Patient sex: M
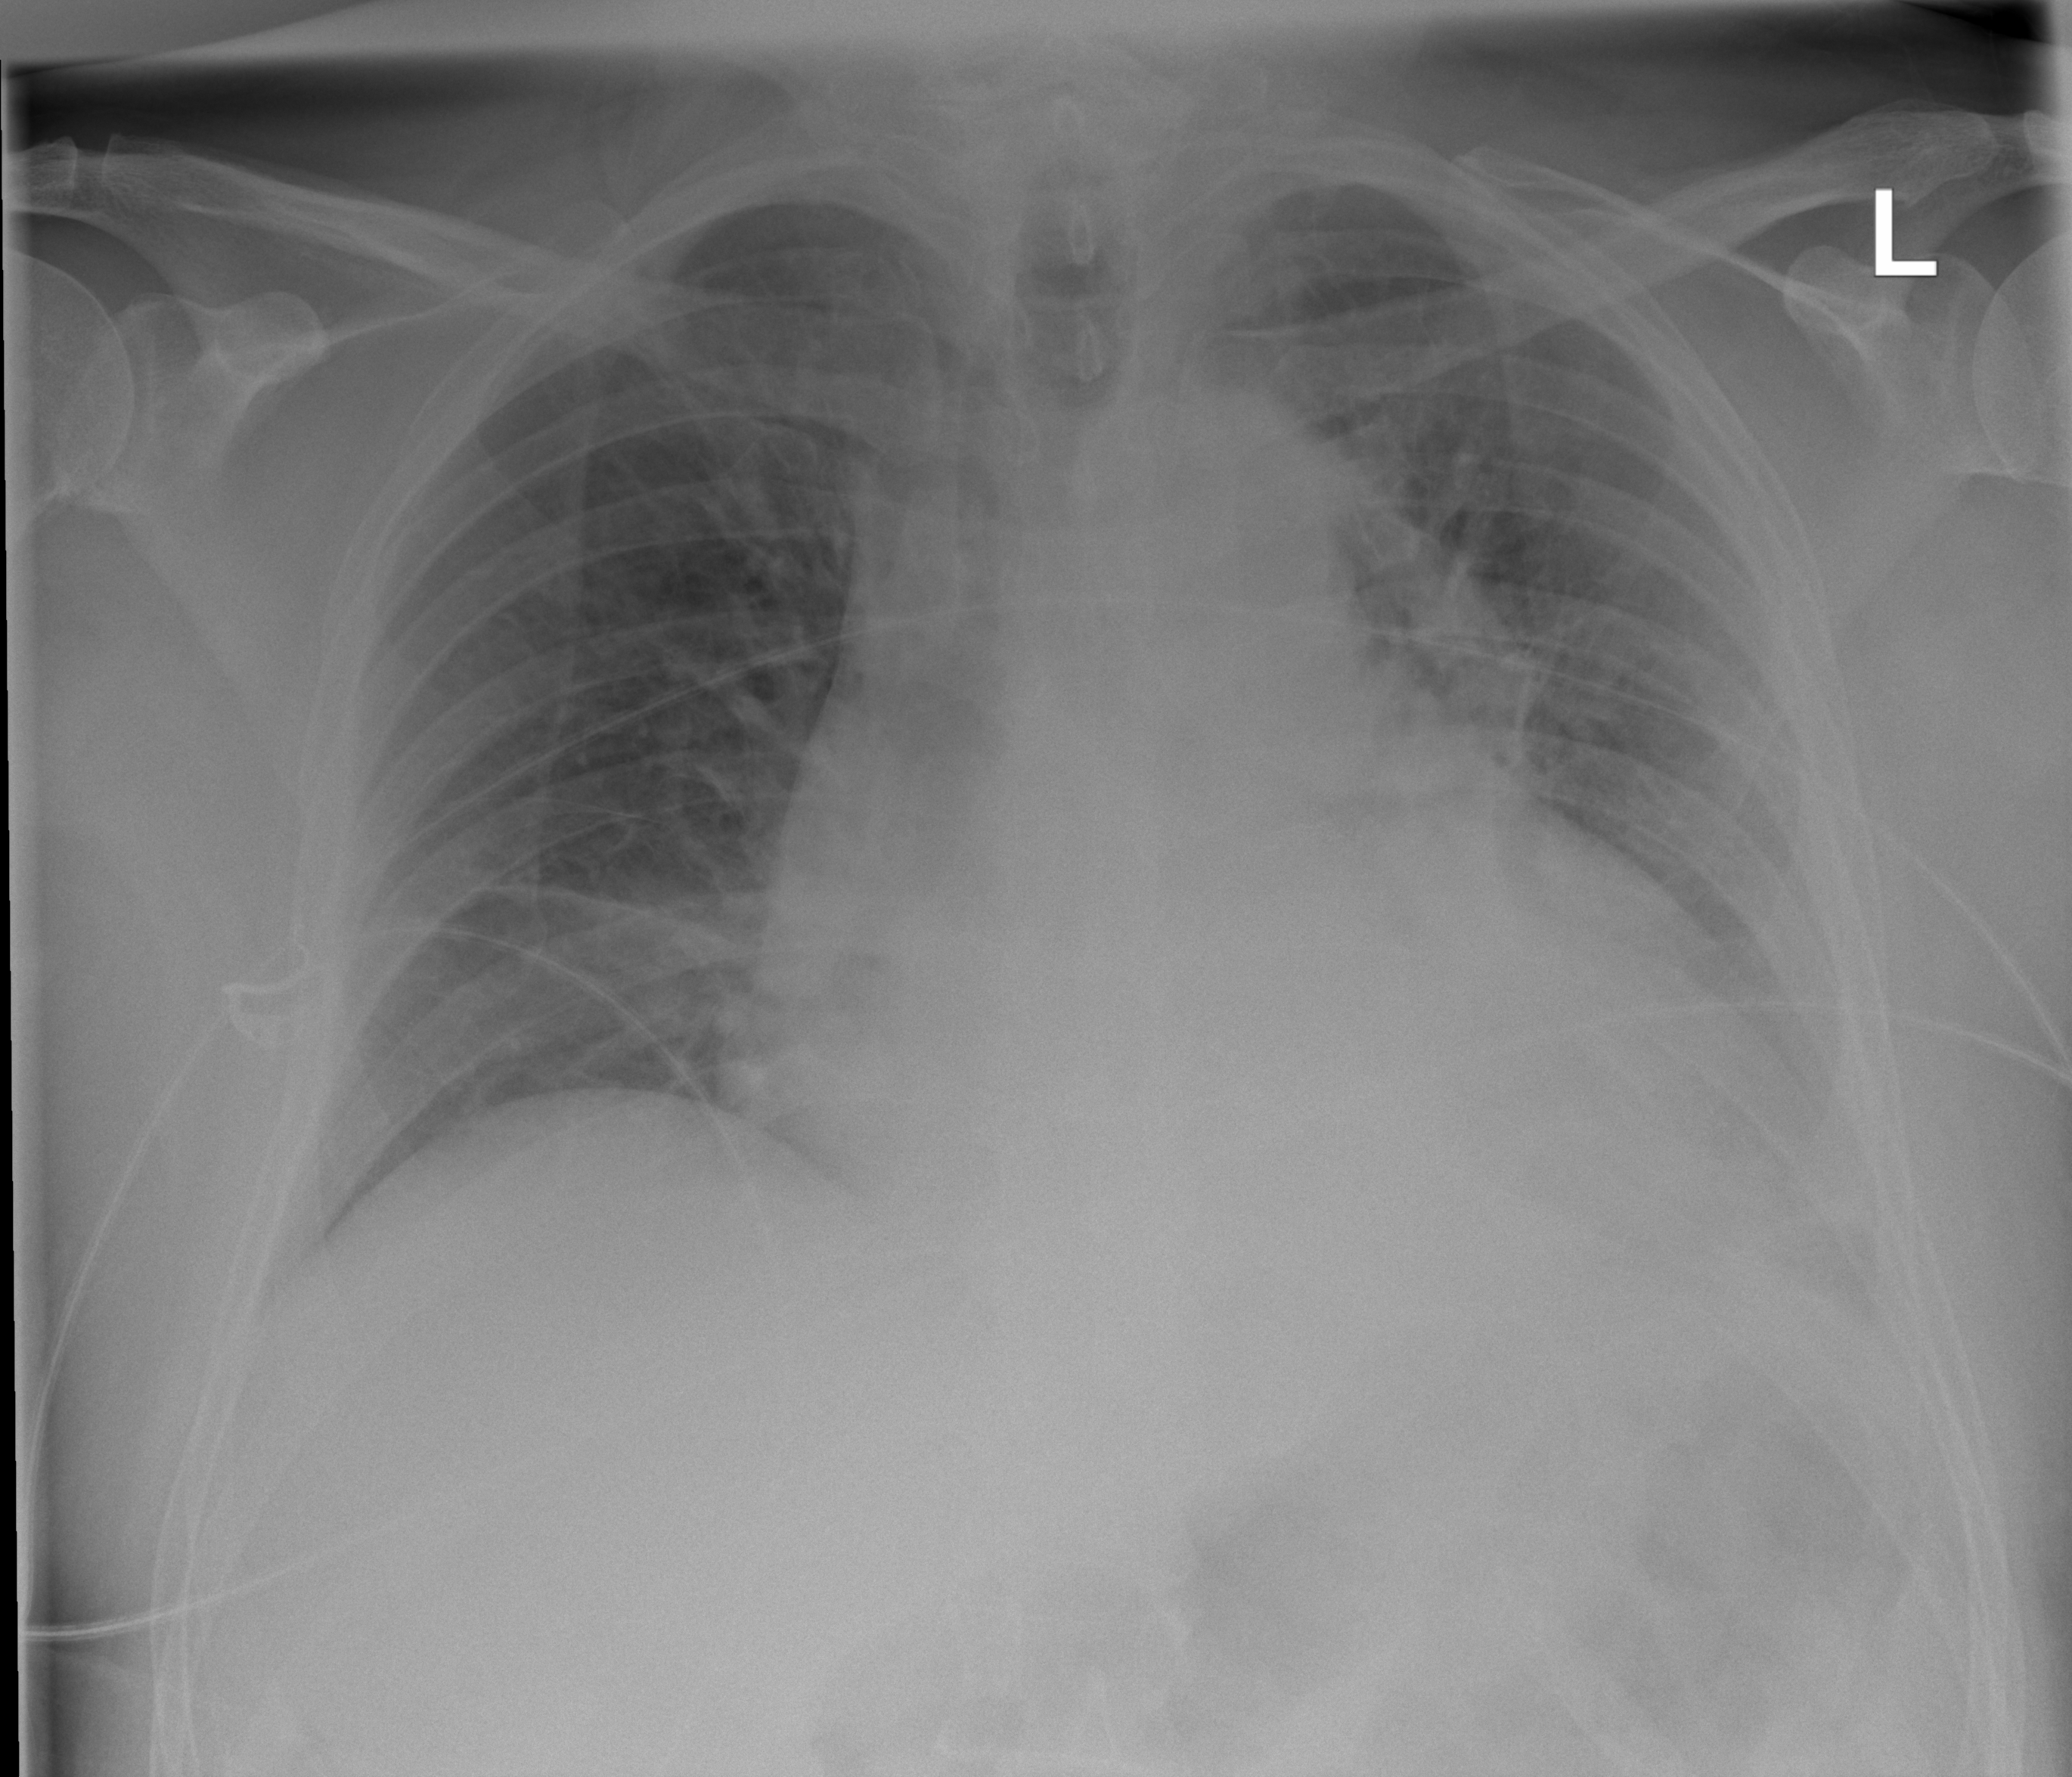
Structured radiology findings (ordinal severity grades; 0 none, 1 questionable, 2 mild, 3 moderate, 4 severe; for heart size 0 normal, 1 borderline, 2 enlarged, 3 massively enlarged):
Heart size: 3
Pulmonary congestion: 2
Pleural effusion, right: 0
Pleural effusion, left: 2
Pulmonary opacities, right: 0
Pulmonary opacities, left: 0
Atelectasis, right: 2
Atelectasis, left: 2